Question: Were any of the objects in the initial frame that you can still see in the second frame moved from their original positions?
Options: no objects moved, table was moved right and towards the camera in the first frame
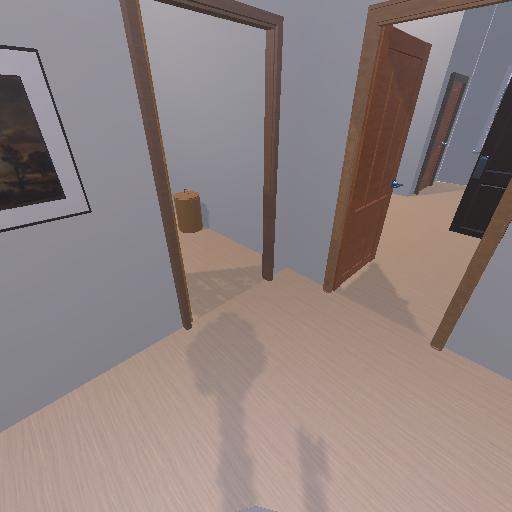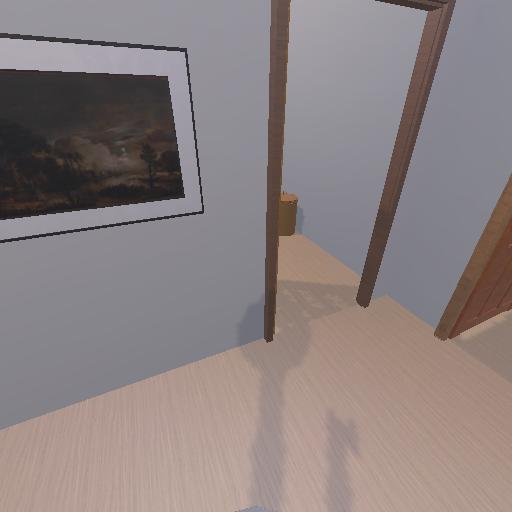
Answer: no objects moved